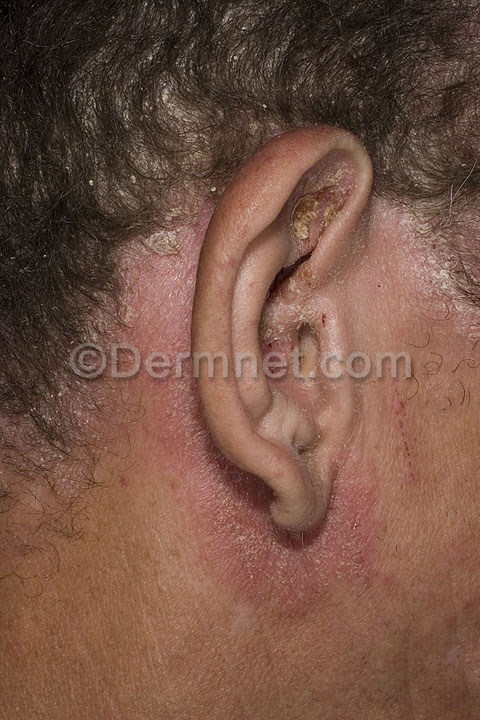
Disease: Psoriasis pictures Lichen Planus and related diseases